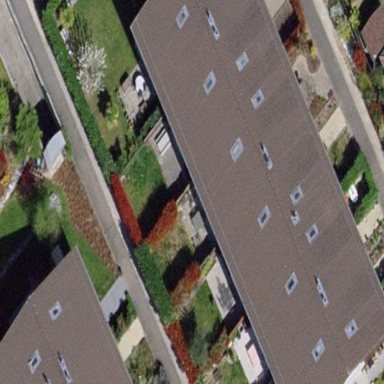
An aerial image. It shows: Terrace building with gabled roof.